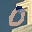
Label: 0